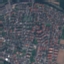
Land use / land cover: Residential